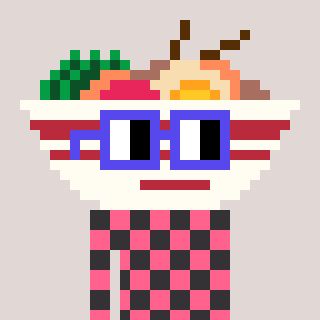
a pixel art character with square blue glasses, a noodles-shaped head and a grayscale-colored body on a warm background